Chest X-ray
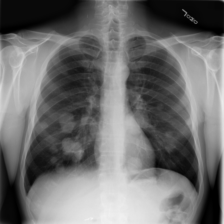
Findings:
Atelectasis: negative
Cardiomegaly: negative
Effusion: negative
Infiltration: negative
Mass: negative
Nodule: positive
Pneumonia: negative
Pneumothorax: negative
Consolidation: negative
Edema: negative
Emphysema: negative
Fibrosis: negative
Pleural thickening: negative
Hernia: negative